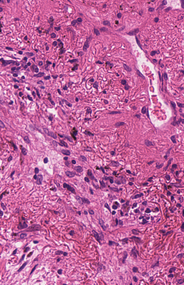
Tumor epithelial tissue: no
Tumor-associated stroma tissue: yes
Normal tissue: no